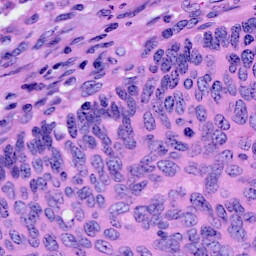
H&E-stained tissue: Cervix